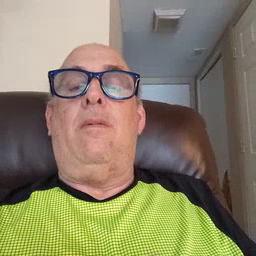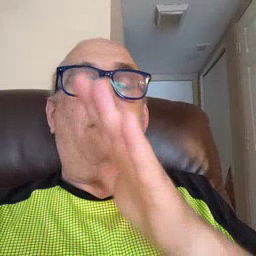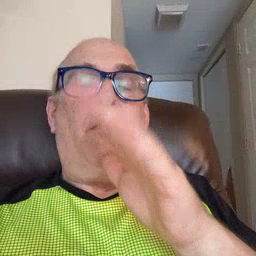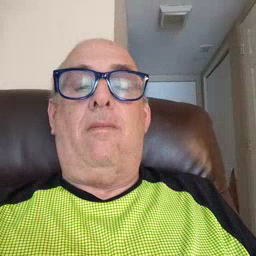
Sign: mom